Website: macys
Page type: review-order
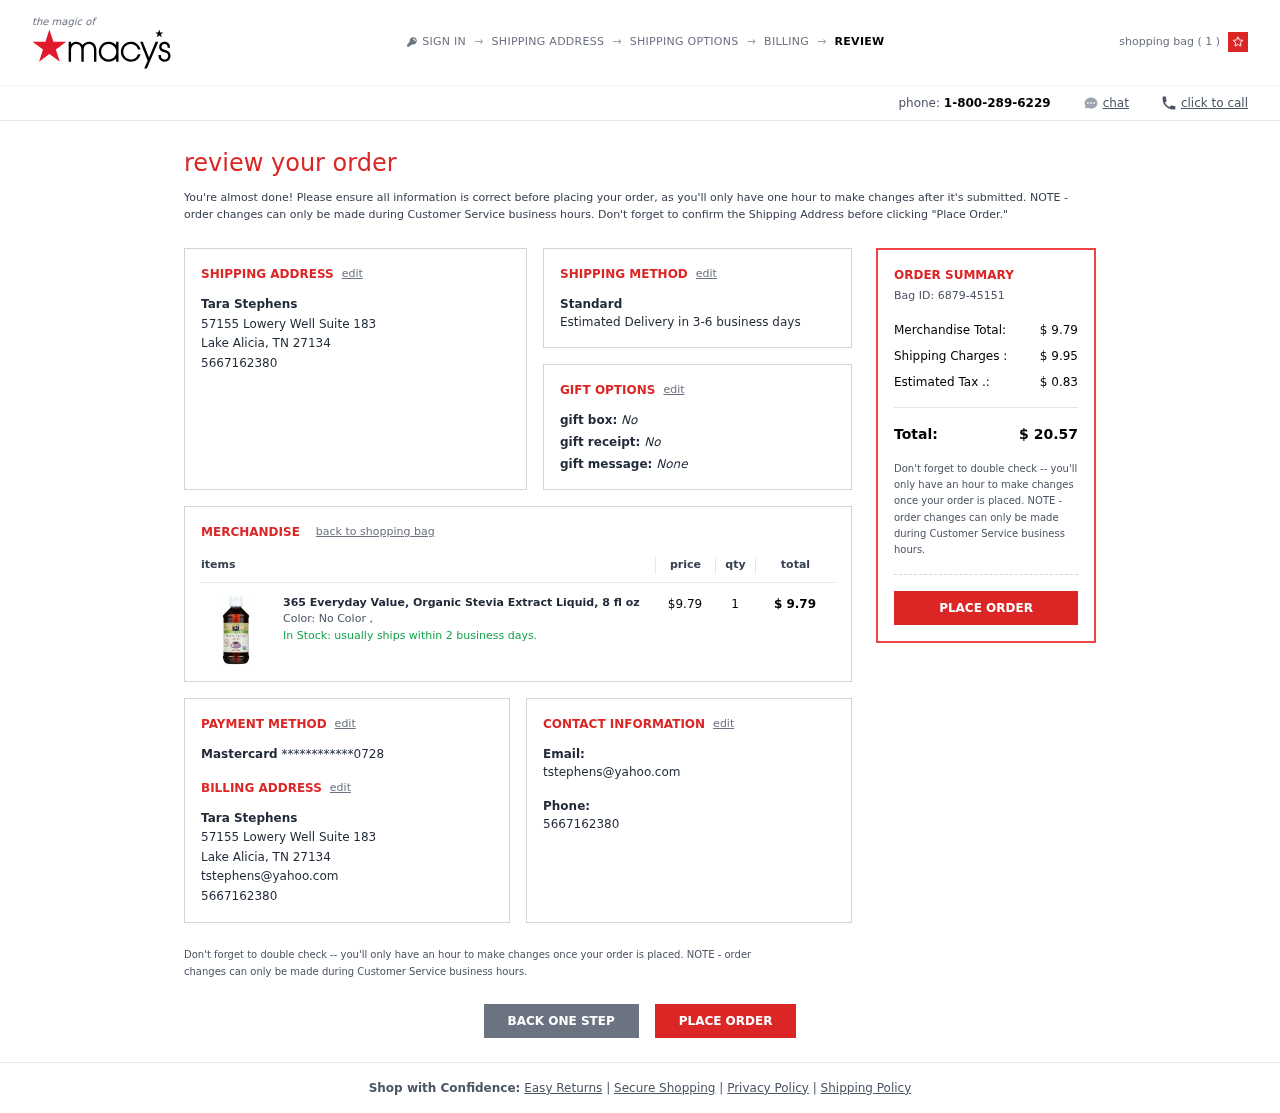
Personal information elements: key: PII_CARD_LAST4
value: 0728
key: PII_CARD_TYPE
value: Mastercard
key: PII_CITY
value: Lake Alicia
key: PII_EMAIL2
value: tstephens@yahoo.com
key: PII_EMAIL3
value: tstephens@yahoo.com
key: PII_FULLNAME
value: Tara Stephens
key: PII_FULLNAME2
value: Tara Stephens
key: PII_PHONE
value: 5667162380
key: PII_PHONE2
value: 5667162380
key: PII_PHONE3
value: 5667162380
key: PII_POSTCODE
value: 27134
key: PII_STATE_ABBR
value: TN
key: PII_STREET
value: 57155 Lowery Well Suite 183
Product elements: key: PRODUCT1_NAME
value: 365 Everyday Value, Organic Stevia Extract Liquid, 8 fl oz
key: PRODUCT1_PRICE
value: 9.79
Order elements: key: ORDER_NUM_ITEMS
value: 1
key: ORDER_DELIVERY_DATE
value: Estimated Delivery in 3-6 business days
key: ORDER_SUBTOTAL
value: $ 9.79
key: ORDER_ID
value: Bag ID: 6879-45151
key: ORDER_SHIPPING_COST
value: $ 9.95
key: ORDER_TAX
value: $ 0.83
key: ORDER_TOTAL
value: $ 20.57